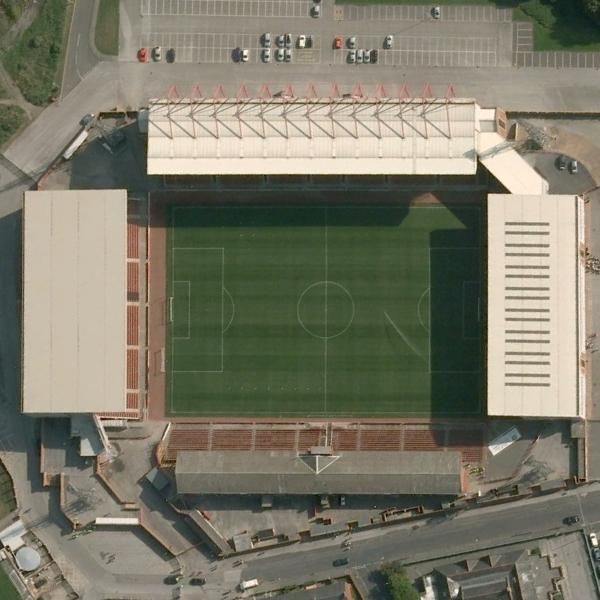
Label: Stadium